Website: lowes
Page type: customer-info-address
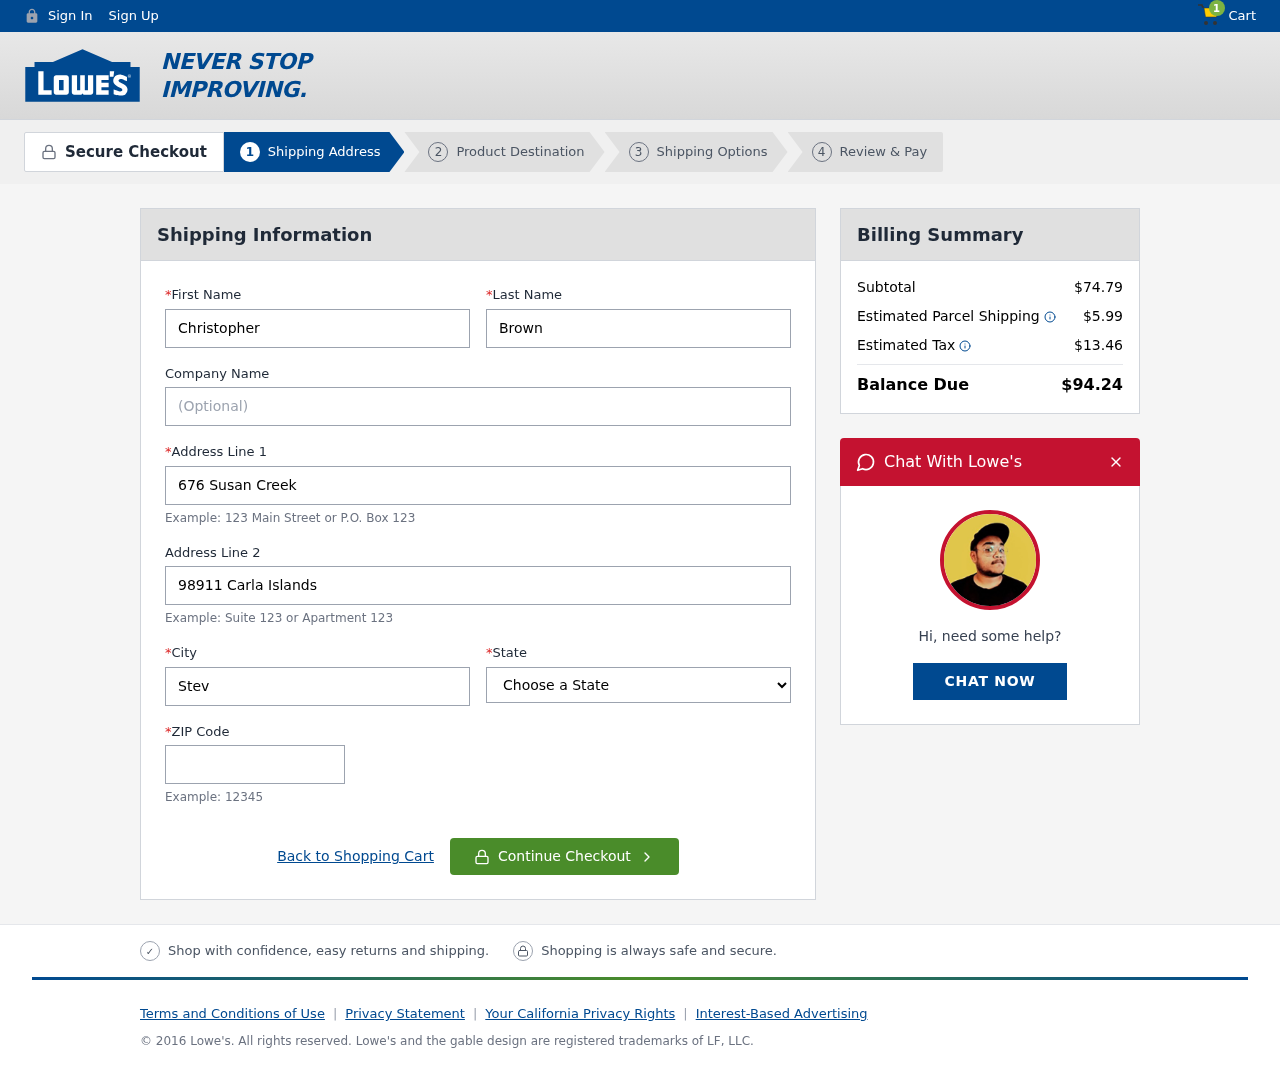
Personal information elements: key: PII_CITY
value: Stevenstown
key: PII_FIRSTNAME
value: Christopher
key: PII_LASTNAME
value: Brown
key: PII_POSTCODE
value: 02885
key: PII_STATE
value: Maryland
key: PII_STREET
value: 676 Susan Creek
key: PII_STREET2
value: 98911 Carla Islands
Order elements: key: ORDER_NUM_ITEMS
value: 1
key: ORDER_SUBTOTAL
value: $74.79
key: ORDER_SHIPPING_COST
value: $5.99
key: ORDER_TAX
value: $13.46
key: ORDER_TOTAL
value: $94.24